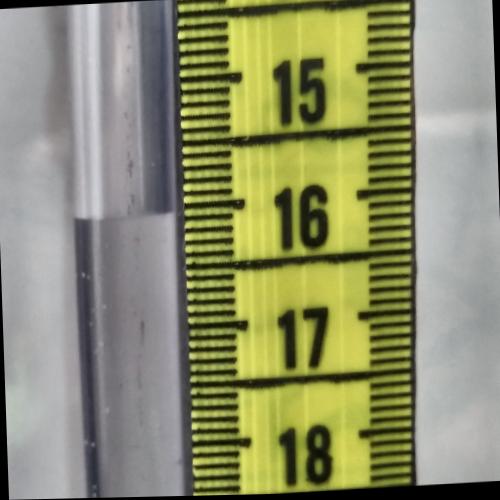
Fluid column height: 16.0 cm